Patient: sex F, age 57
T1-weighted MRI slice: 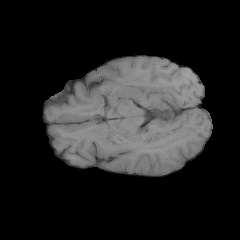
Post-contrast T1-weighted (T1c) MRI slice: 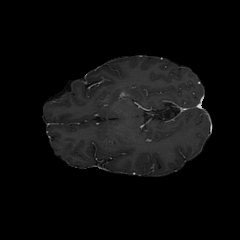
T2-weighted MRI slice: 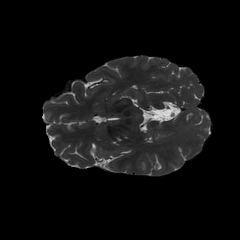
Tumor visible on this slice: no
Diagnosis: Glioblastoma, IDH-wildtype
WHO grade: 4